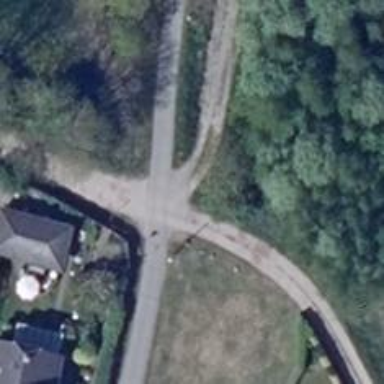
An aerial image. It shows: Asphalt path running alongside abandoned railway.